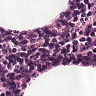
Metastatic tissue present: no